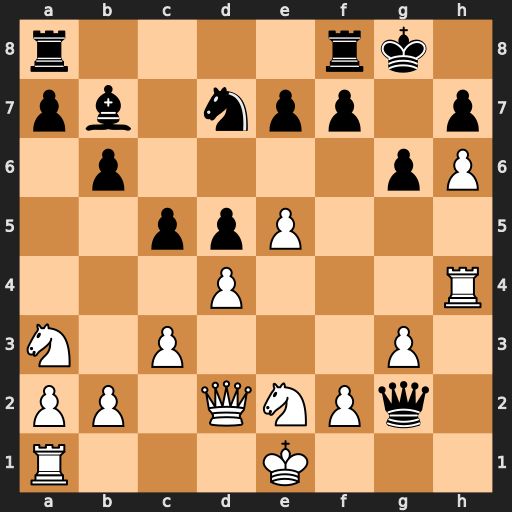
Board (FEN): r4rk1/pb1npp1p/1p4pP/2ppP3/3P3R/N1P3P1/PP1QNPq1/R3K3
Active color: w
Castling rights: Q
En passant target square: -
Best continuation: Nc2 cxd4 cxd4 Nxe5 dxe5